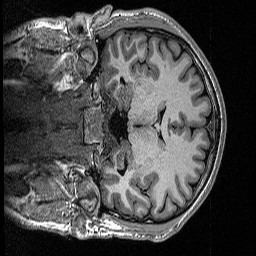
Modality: T1w
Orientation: coronal
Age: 33
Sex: male
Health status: healthy
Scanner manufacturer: siemens
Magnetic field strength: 1.5 T
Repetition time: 2.73 s
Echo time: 0.00357 s